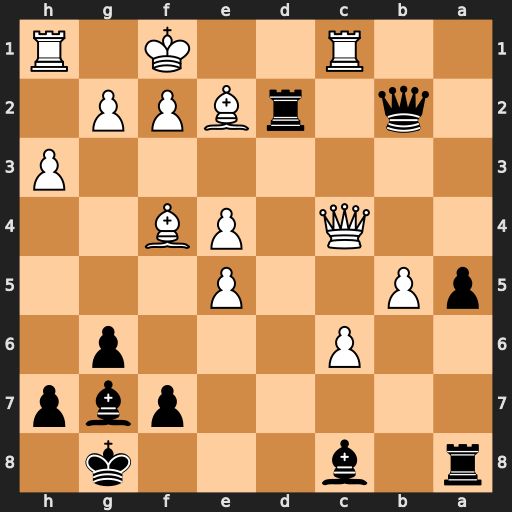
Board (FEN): r1b3k1/5pbp/2P3p1/pP2P3/2Q1PB2/7P/1q1rBPP1/2R2K1R
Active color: b
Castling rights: -
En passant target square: -
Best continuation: Be6 Qc3 Rxe2 Qxb2 Rxb2